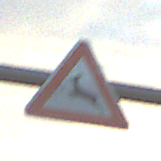
Verkehrszeichen: WildwechselRechts
Umgebung: Outdoor, RoadRail
Tageszeit: SunriseSunset
Wetter: PartlyCloudy
Licht: Natural
Jahreszeit: NotSpecified
Kontrast: MediumContrast